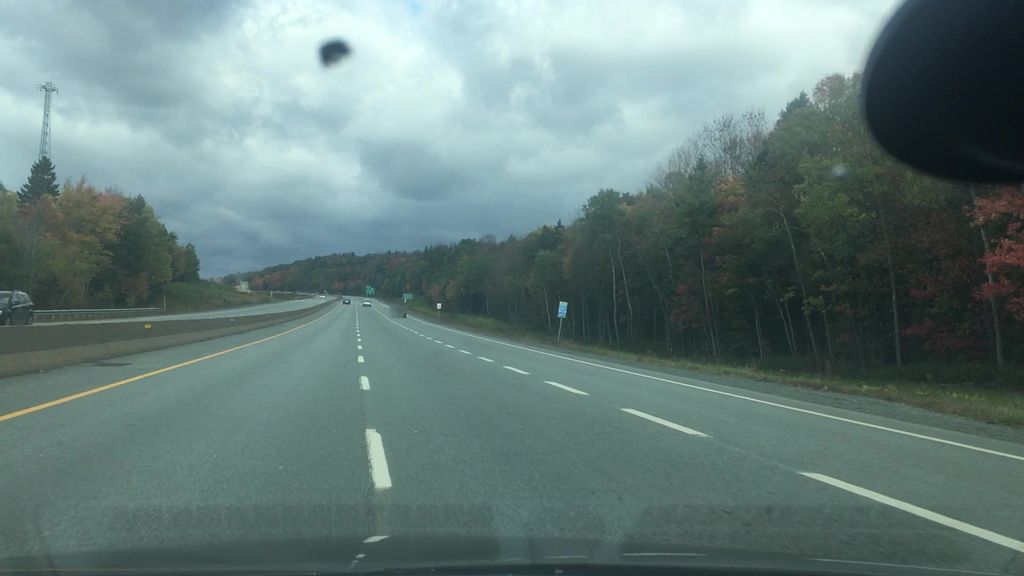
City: halifax